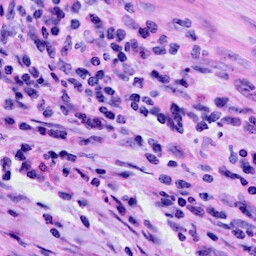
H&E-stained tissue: Cervix